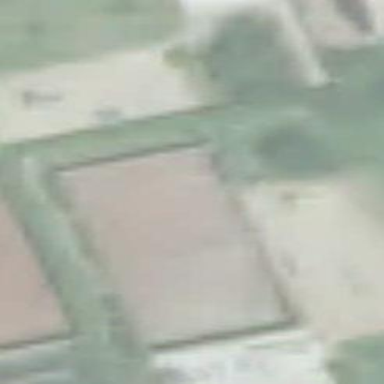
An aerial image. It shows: Tennis court on pitch designated for leisure land.